Question: For the following:
'''
x = [0.5 1.5 2.5 3.5 4.5];
for k = 1:1:5
plot(x(k),x','b^','linewidth', 2)
hold on
end
'''
similar to:
'''
[x,y] = meshgrid(0.5:1:4.5);
'''
How can i index each point (blue triangles) coordinates?

Outcome should be like this:
'''
point1 = [x(1),x(1)]; % [0.5,0.5]
point2 = [x(1),x(2)]; % [0.5,1.5]
point3 = [x(1),x(3)]; % [0.5,2.5]
point4 = [x(1),x(4)]; % [0.5,3.5]
point5 = [x(1),x(5)]; % [0.5,4.5]
point6 = [x(2),x(1)]; % [1.5,0.5]
...
point25 = [x(5),x(5)];% [4.5,4.5]
'''
I must do something wrong or matlab program isnt letting me index these today.
'''
[~,idx] = length(point(:));
idxpoint = ind2sub(size(point),idx);
'''
Please write a working example.
Thank you in advance.
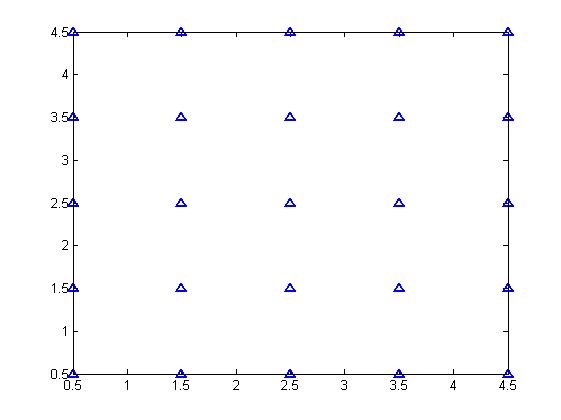
Answer: You almost had it. You can use 'meshgrid' for that:
'''
x = linspace(0.5, 4.5, 5);
y = linspace(0.5, 4.5, 5);
[Y, X] = meshgrid(x, y);
points = [X(:) Y(:)];
'''
This method has the advantage that you can use different 'linspace' for x and y coordinates.
Now every row of 'points' stores x and y coordinates one point:
'''
points(1,:)
ans =
0.5000
0.5000
points(25,:)
ans =
4.5000
4.5000
'''